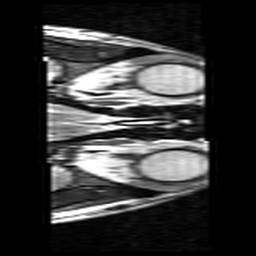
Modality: T2w
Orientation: axial
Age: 22
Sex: female
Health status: ill
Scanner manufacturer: siemens
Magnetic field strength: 3 T
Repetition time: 4.5 s
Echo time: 0.085 s